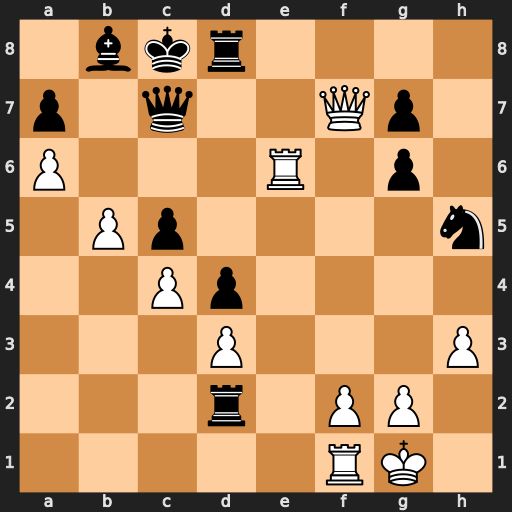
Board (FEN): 1bkr4/p1q2Qp1/P3R1p1/1Pp4n/2Pp4/3P3P/3r1PP1/5RK1
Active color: w
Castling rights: -
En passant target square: -
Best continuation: Rc6 Qxc6 bxc6